Field crop: maize
Growth stage: 1
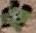
Species: chenopodium